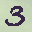
Label: 3